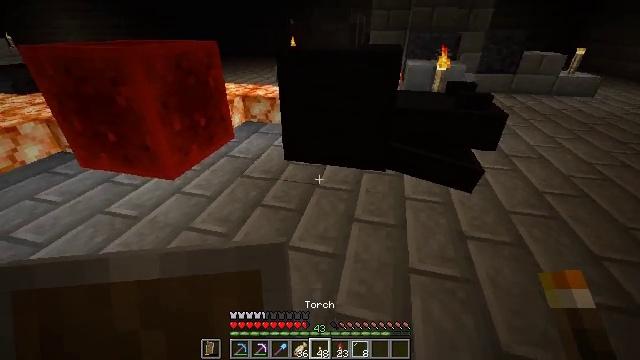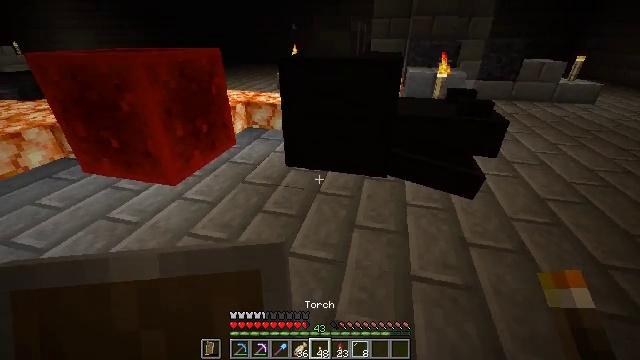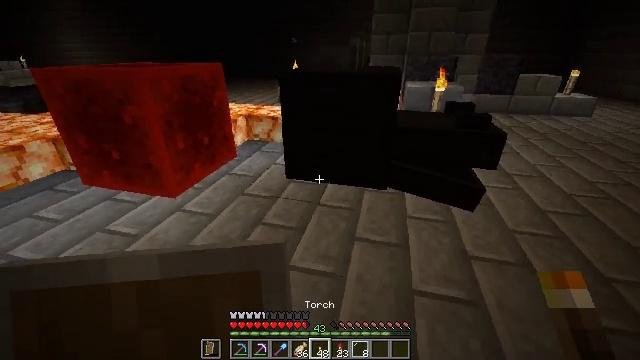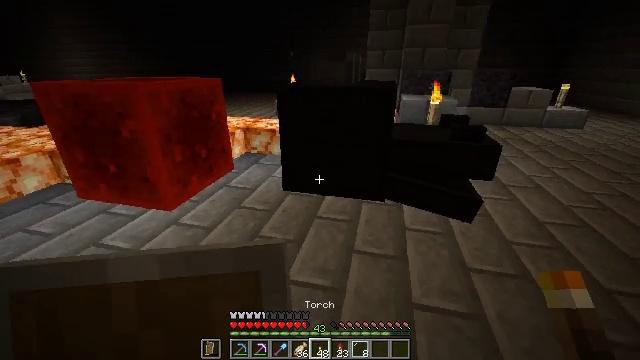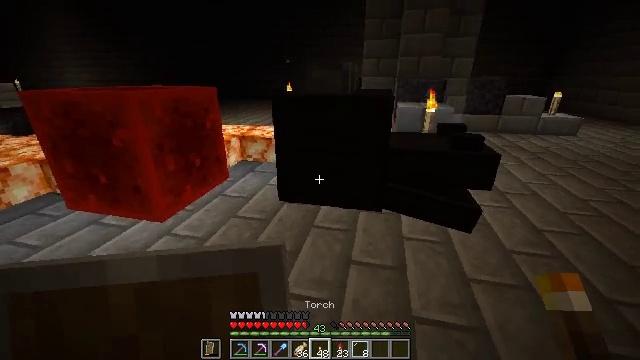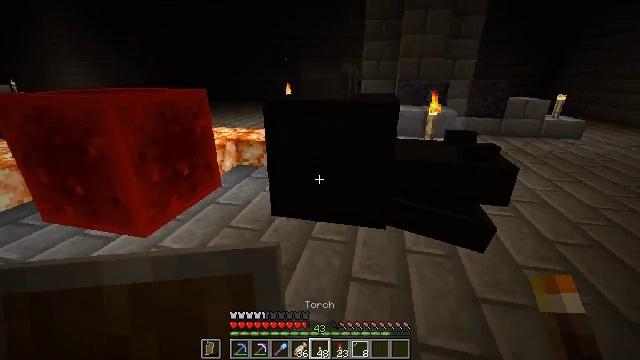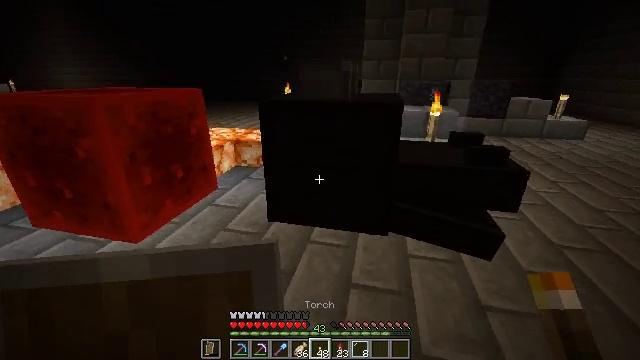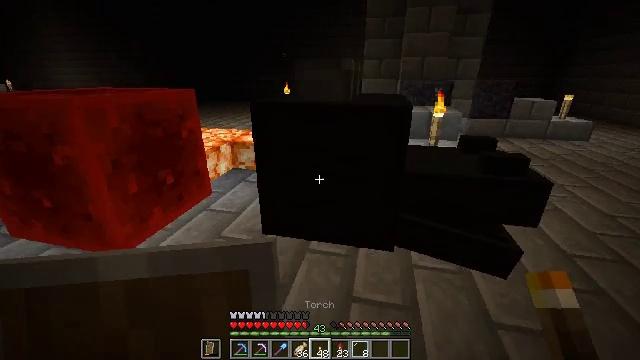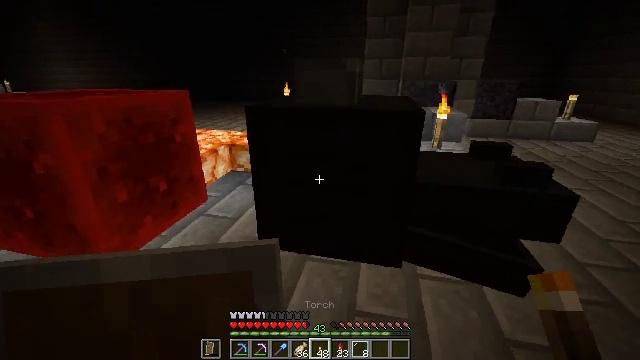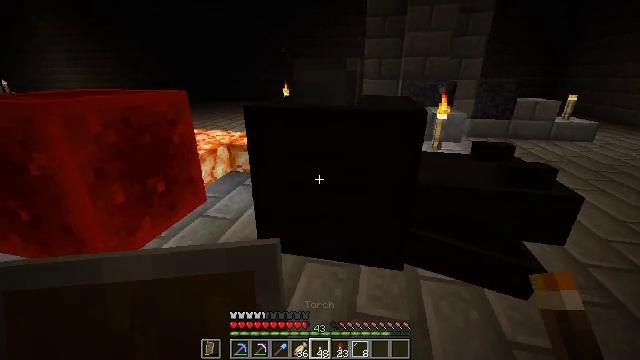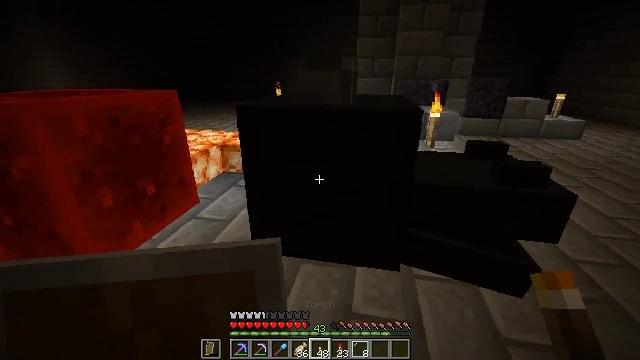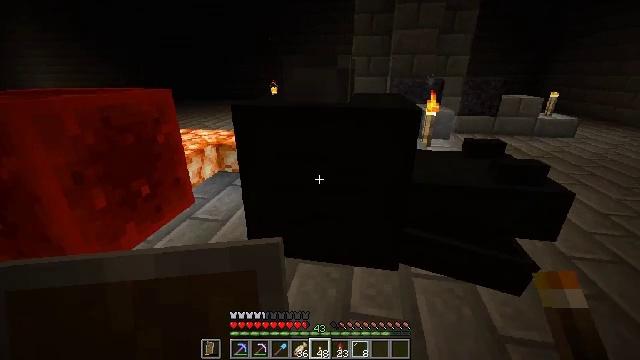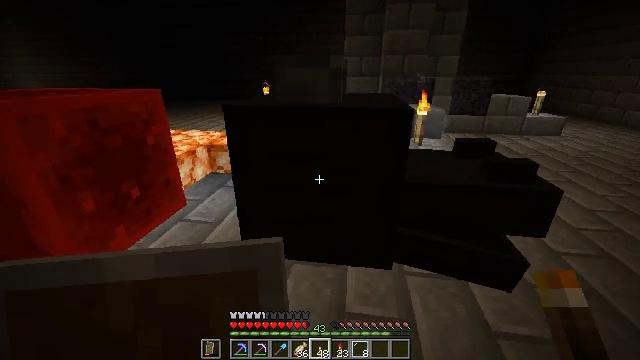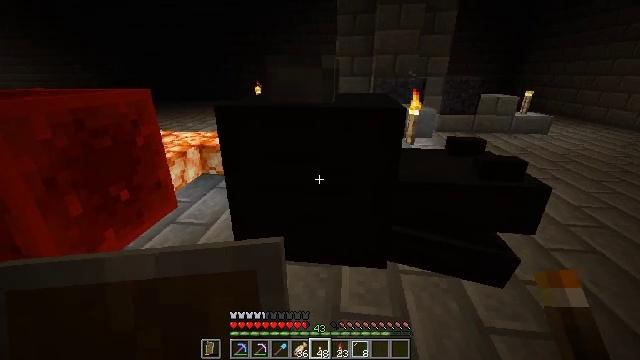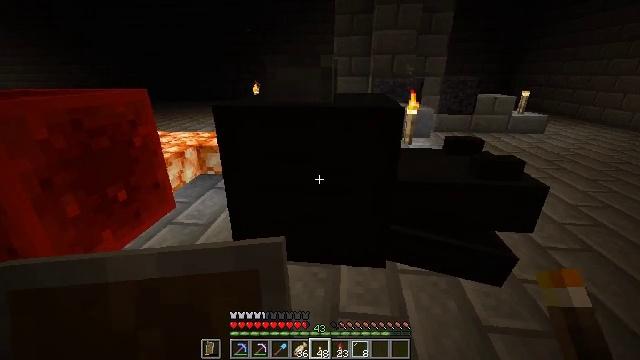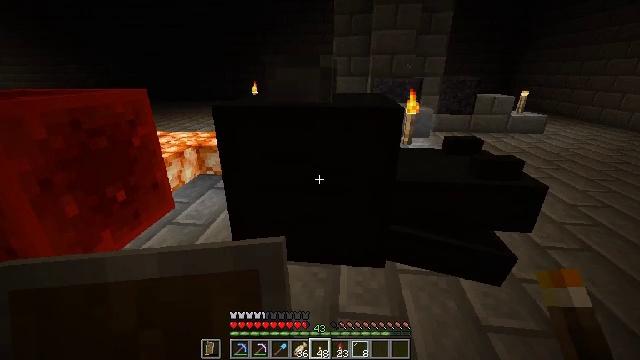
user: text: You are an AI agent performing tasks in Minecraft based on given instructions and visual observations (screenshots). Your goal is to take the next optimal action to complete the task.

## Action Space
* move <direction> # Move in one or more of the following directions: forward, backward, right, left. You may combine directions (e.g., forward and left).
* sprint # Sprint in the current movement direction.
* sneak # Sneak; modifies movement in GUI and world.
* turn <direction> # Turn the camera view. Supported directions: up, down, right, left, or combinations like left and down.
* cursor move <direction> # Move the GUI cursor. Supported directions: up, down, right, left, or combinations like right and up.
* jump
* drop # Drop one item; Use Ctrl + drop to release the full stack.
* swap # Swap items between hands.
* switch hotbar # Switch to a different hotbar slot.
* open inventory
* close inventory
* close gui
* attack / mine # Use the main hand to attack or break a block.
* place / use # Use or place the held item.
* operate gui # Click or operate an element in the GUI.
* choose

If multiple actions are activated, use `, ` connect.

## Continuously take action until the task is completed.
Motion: motion action
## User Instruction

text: Remove the dragon head decoration from the wall.
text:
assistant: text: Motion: turn up
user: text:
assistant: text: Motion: turn up
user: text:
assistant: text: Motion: turn up
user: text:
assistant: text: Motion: move forward, turn up
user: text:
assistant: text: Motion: move forward
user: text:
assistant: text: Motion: move forward
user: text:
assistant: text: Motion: no_op
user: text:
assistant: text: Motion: no_op
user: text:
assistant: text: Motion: no_op
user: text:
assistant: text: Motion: turn right
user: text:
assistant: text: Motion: no_op
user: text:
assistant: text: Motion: turn right
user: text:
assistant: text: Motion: turn right
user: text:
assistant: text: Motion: no_op
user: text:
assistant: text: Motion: no_op
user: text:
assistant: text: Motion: no_op
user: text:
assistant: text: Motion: no_op
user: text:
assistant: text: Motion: no_op
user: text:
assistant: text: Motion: no_op
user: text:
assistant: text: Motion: no_op
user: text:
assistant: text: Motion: no_op
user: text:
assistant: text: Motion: no_op
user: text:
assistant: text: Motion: no_op
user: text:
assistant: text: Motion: no_op
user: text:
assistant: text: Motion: no_op
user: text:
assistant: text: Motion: no_op
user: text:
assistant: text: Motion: no_op
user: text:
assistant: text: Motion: no_op
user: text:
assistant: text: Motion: no_op
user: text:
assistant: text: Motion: no_op